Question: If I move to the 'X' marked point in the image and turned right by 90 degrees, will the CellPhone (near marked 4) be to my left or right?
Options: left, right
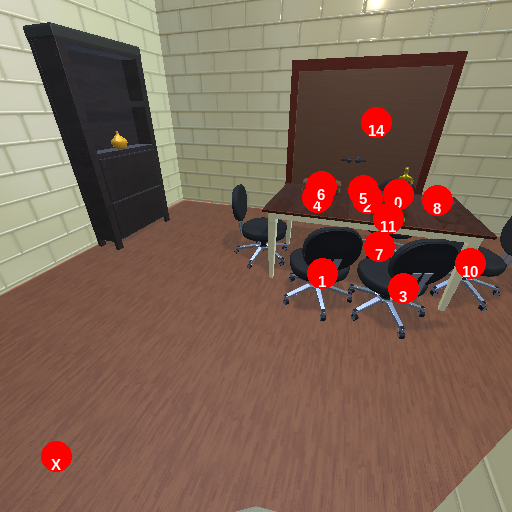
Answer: left